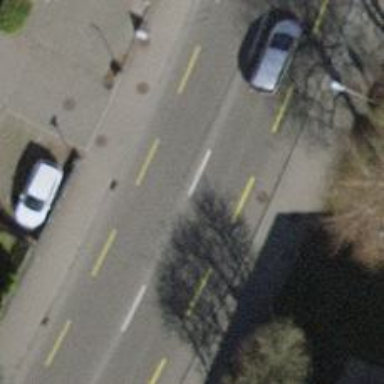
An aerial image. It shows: Primary highway with asphalt surface. There are separate sidewalks on both sides and dedicated cycle lanes on both sides as well.